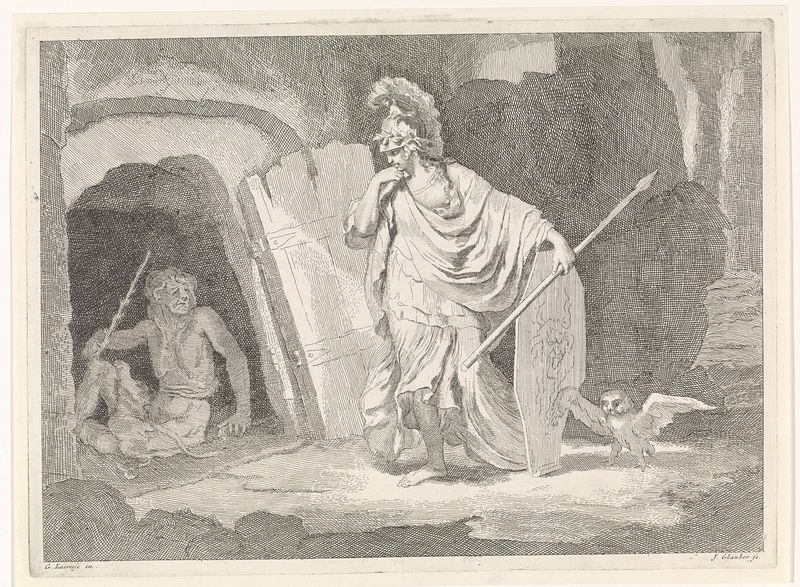
Titel: Minerva sluit Tweedracht op in een cel
Künstler: Johannes Glauber
Standort: Amsterdam
Institution: Rijksmuseum
Schlagwörter: gott, kämpfer, mann, schatten, wolken, frau, grau, tür, falten, gewand, höhle, farblos, grube, lanze, bretter, dünn, schild, druck, stich, kupfer, schwarzweiß, soldat, helm, mythologie, rom, elend, greifvogel, speer, kupferstich, eule, athene, athena, pallas athene, mager, sperr, samson, z, justia